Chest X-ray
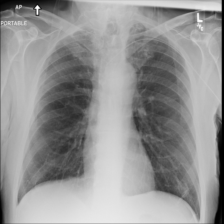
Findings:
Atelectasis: negative
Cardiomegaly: negative
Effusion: negative
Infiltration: negative
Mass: negative
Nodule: negative
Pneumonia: negative
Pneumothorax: negative
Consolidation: negative
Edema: negative
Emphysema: negative
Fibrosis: negative
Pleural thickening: negative
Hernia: negative